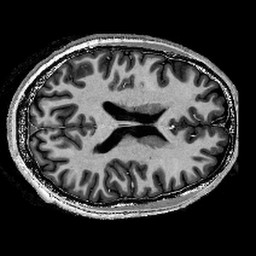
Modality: T1w
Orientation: axial
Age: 27
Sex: male
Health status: healthy
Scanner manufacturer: siemens
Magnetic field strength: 9.4 T
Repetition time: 6 s
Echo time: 0.003 s